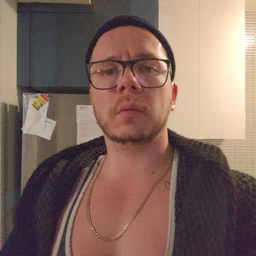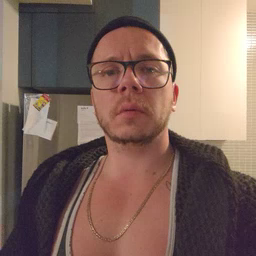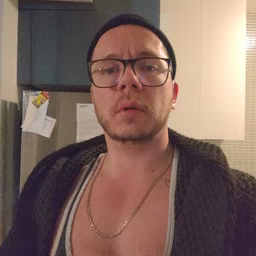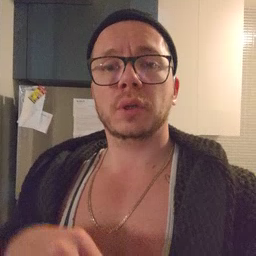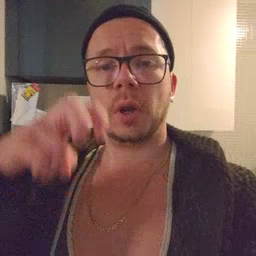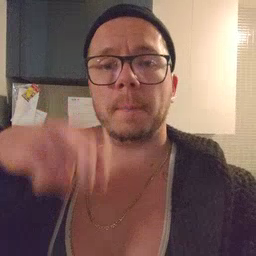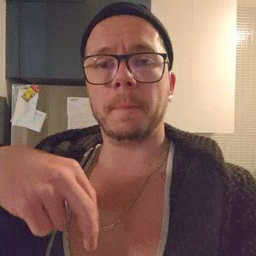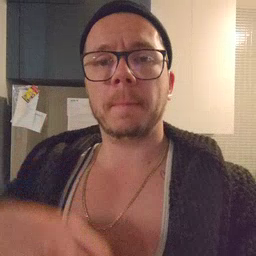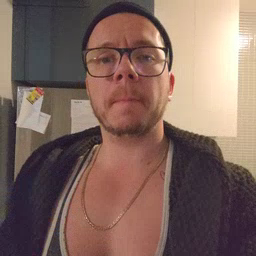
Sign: jump